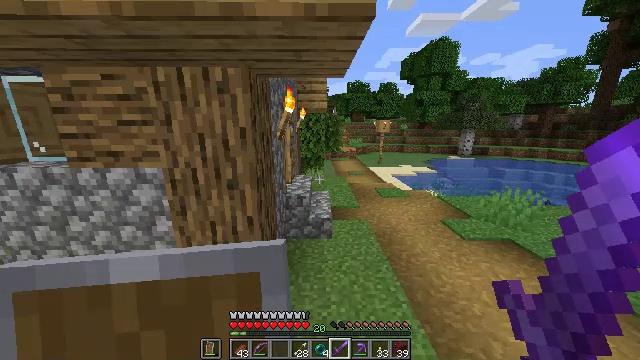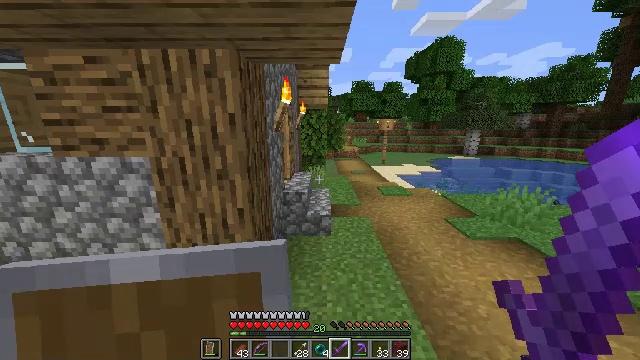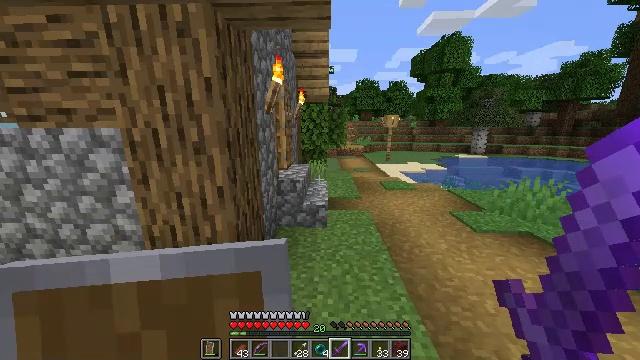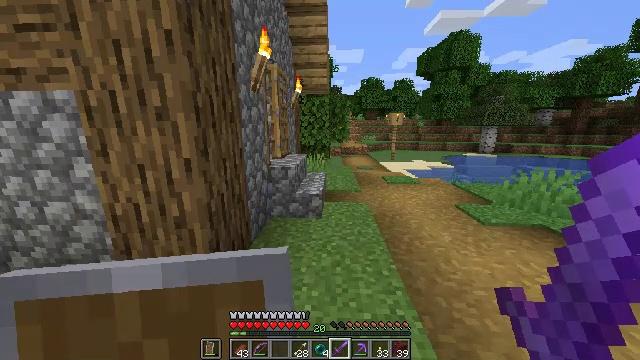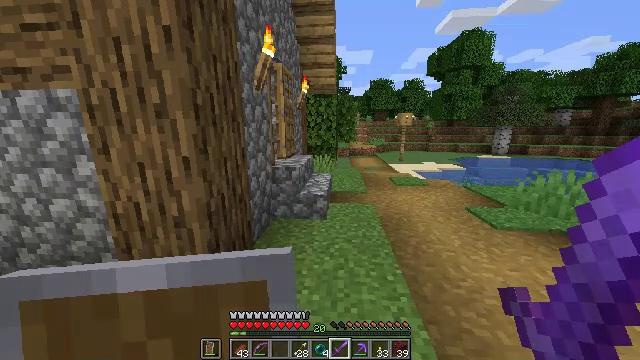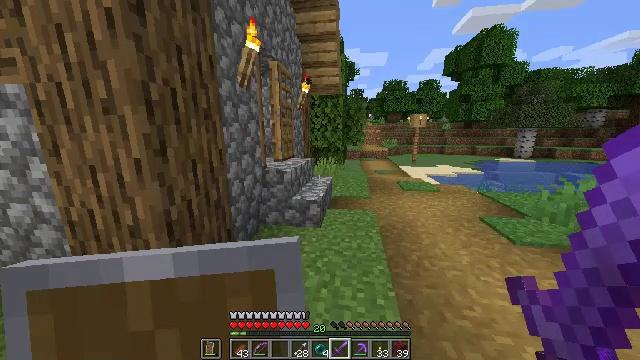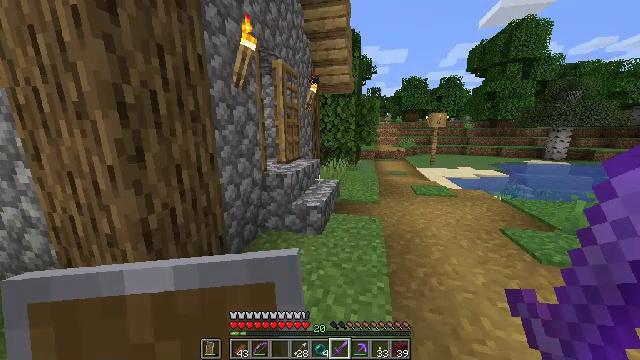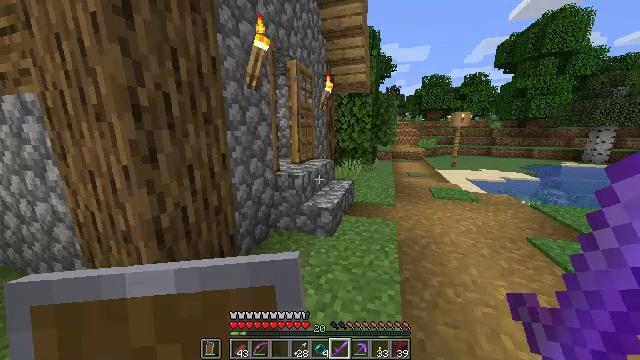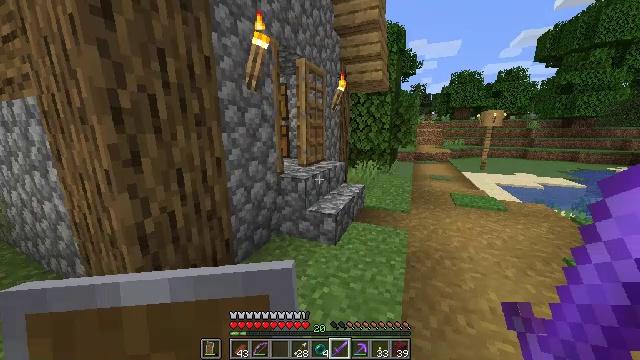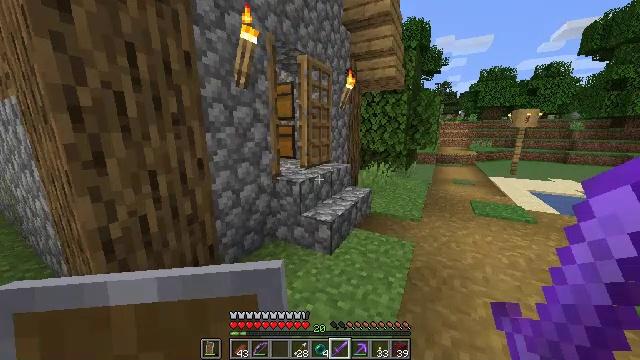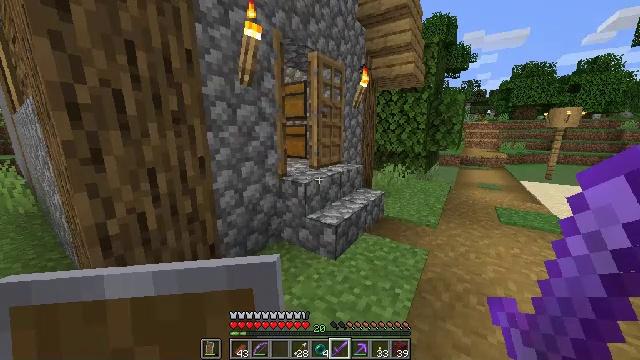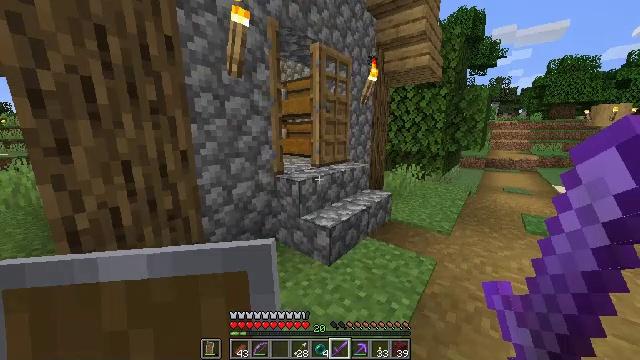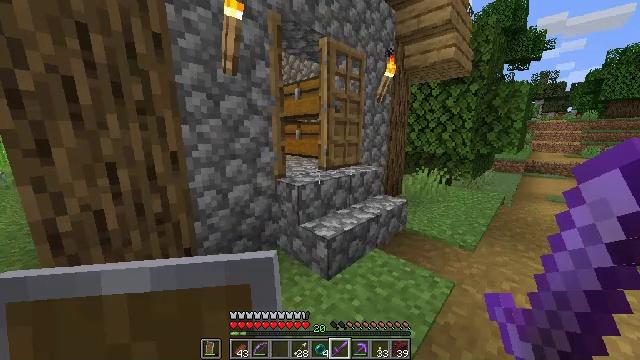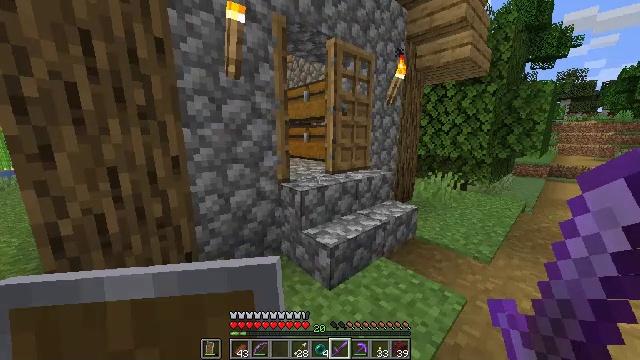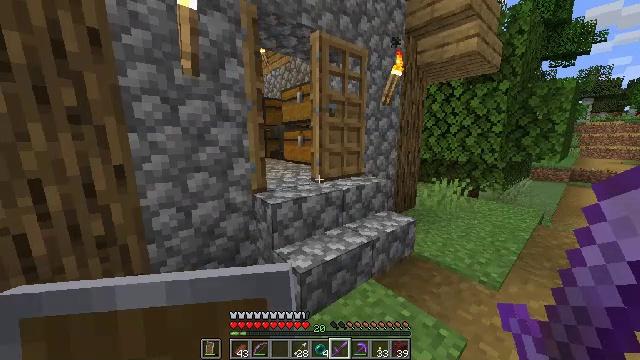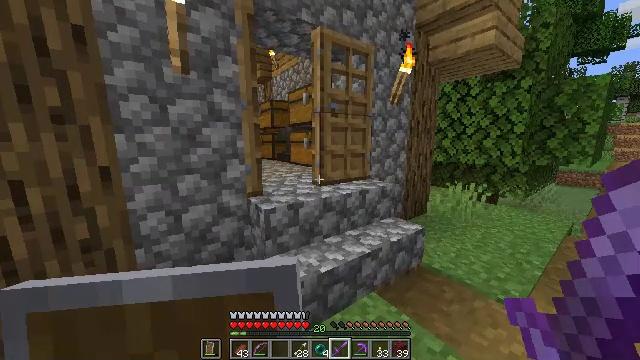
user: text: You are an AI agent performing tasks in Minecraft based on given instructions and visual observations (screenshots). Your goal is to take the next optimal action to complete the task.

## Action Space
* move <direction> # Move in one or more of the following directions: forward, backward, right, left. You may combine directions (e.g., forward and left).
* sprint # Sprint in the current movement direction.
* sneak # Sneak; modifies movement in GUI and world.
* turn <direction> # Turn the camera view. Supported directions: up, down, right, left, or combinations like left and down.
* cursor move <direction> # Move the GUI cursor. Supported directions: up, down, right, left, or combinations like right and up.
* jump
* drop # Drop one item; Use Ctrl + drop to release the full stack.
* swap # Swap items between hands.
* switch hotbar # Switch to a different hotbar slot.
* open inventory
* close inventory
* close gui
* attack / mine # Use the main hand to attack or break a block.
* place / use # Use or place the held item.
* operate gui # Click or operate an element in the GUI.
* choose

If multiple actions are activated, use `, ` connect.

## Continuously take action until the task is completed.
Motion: motion action
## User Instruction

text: Break down blaze rods into blaze powder.
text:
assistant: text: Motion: move forward and move right, turn left
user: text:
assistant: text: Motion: move forward and move right, turn left
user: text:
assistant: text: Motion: move forward and move right, turn left
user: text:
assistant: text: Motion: move forward and move right, turn left
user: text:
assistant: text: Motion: move forward and move right, turn left
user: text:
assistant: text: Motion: move forward and move right, turn left
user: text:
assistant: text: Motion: move forward and move right, turn left
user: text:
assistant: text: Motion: move forward and move right, turn left
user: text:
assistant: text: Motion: move forward and move right, turn left
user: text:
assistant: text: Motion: move forward and move right, turn left
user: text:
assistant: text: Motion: move forward and move right, turn left
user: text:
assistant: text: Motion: move forward and move right, turn left
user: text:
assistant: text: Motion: move forward and move right, turn left
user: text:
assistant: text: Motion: move forward and move right, turn left
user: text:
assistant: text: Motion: move forward and move right, turn left
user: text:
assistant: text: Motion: move forward and move right, turn left
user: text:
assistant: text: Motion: move forward and move right, turn left
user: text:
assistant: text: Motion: move forward and move right, turn left
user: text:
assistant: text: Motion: move forward, turn left
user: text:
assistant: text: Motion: move forward, turn left
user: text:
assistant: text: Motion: move forward, turn left
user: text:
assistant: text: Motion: move forward, turn left
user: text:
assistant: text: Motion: move forward and move left, turn left
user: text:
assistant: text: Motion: move forward and move left
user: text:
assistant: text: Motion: move forward
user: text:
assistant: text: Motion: move forward
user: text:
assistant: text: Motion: move forward and move right, turn right
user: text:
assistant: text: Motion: move forward and move right
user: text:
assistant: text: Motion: move forward and move right
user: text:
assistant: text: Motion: move forward and move right